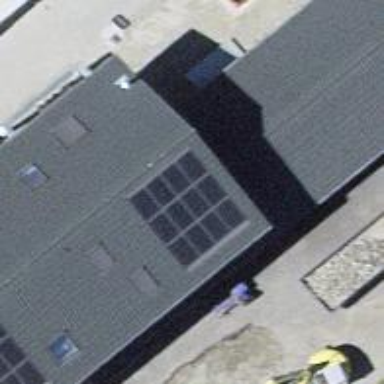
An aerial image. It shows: Solar power generator utilizing photovoltaic technology with solar photovoltaic panels.